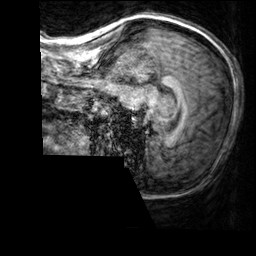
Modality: T1w
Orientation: sagittal
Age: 31
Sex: female
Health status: healthy
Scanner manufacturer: siemens
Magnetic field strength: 3 T
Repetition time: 2.3 s
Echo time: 0.00303 s